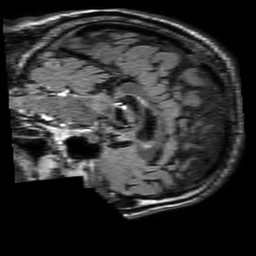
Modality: FLAIR
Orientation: sagittal
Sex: male
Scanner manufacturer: philips
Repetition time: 11 s
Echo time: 0.125 s